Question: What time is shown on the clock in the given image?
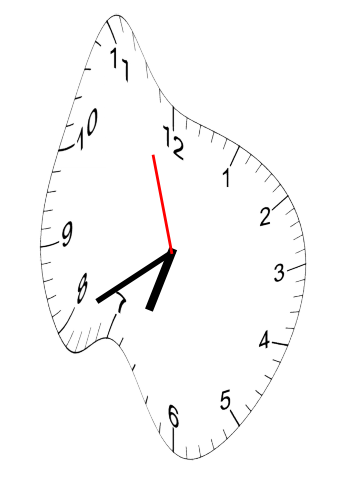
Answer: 06:39:57